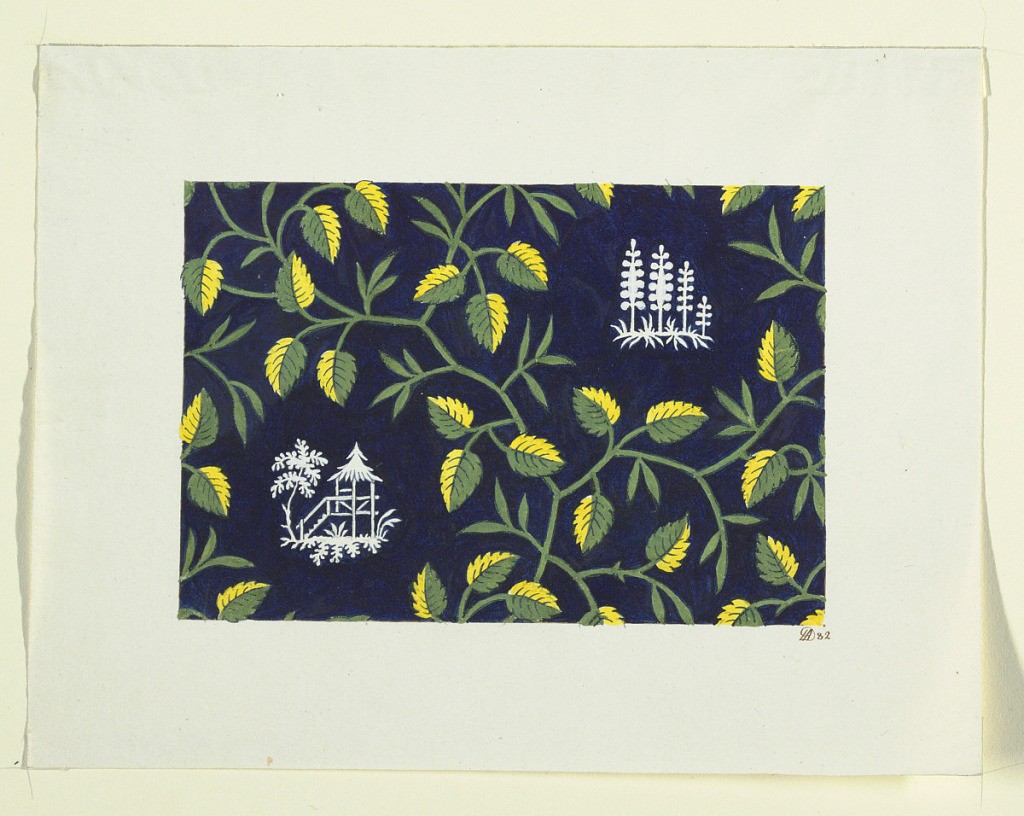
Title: Floral design for printed textiles
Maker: Louis-Albert DuBois, Swiss, 1752–1818
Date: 1800–1818
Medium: Brush and gouache, graphite on white wove paper
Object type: Drawing
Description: Green and yellow leaf design on dark blue ground, scattered white oriental motifs.